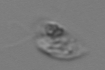
Label: Amoeba